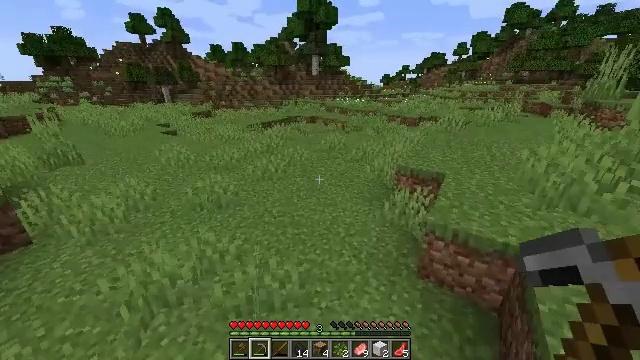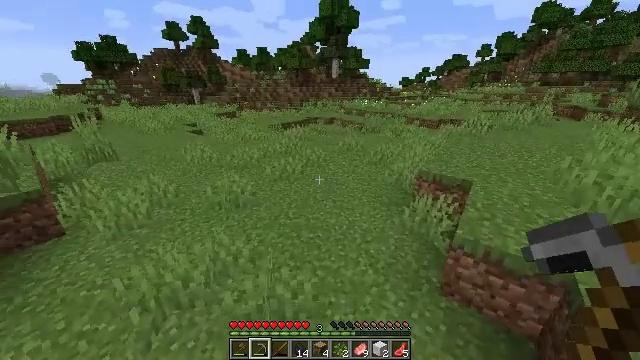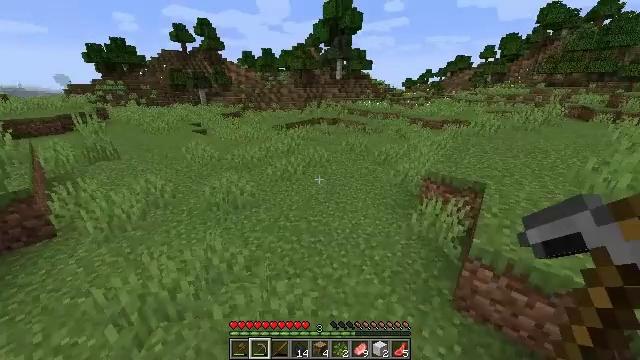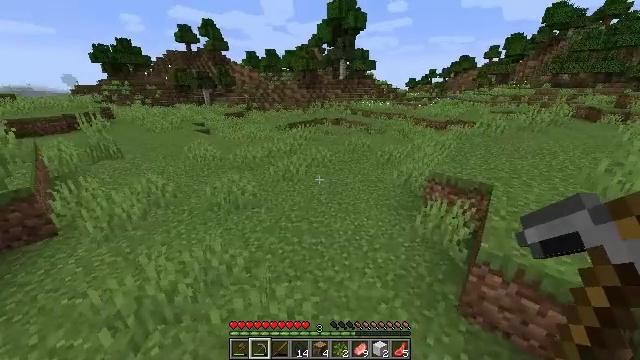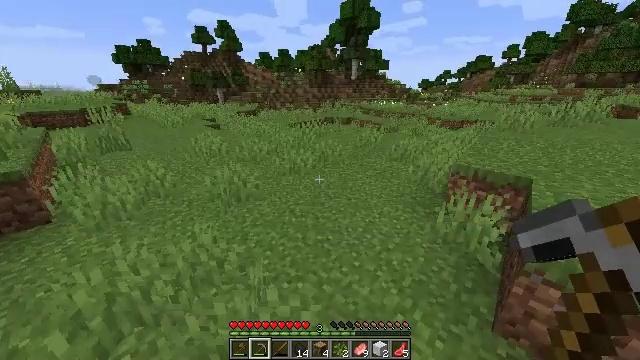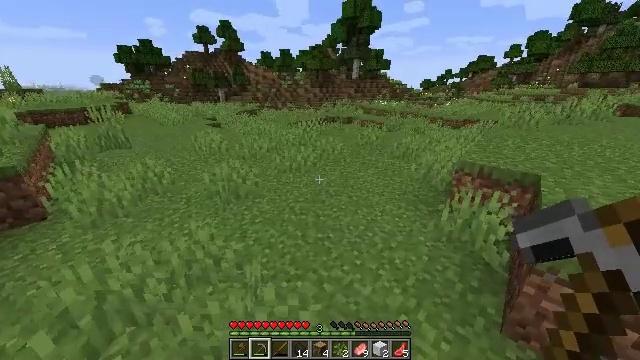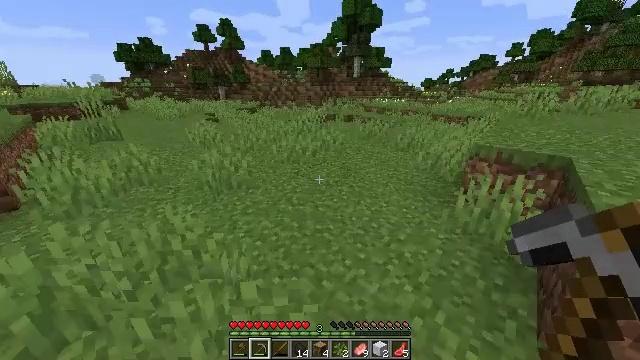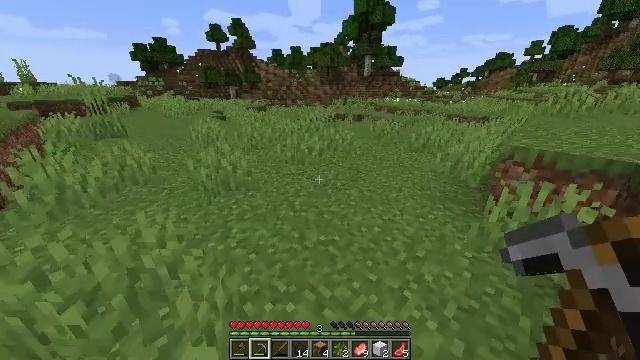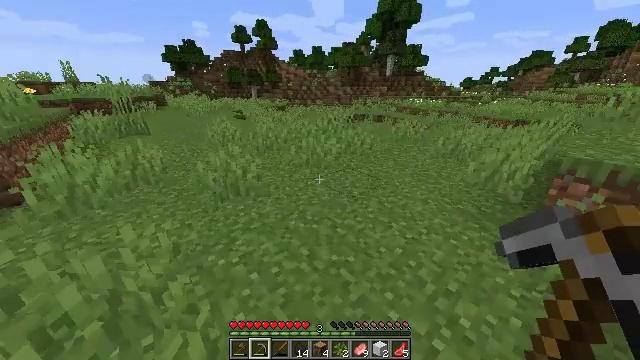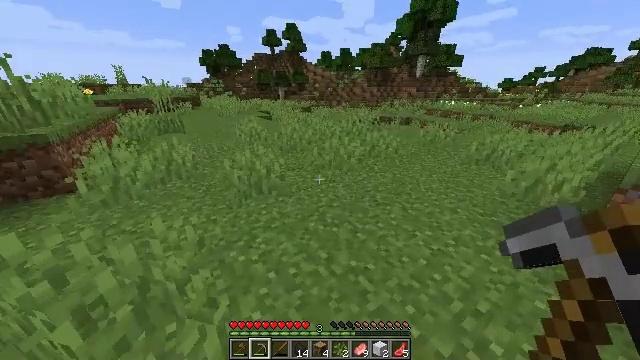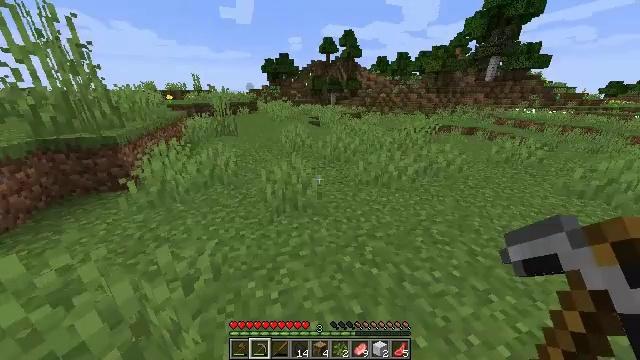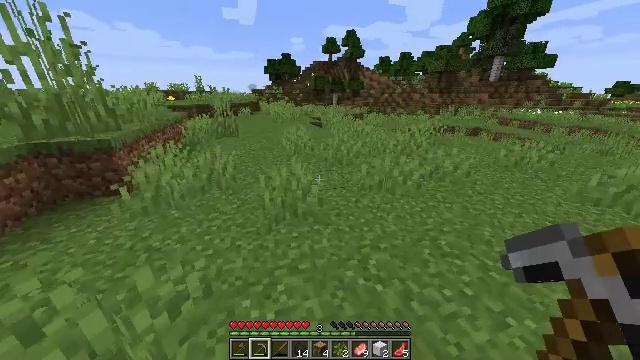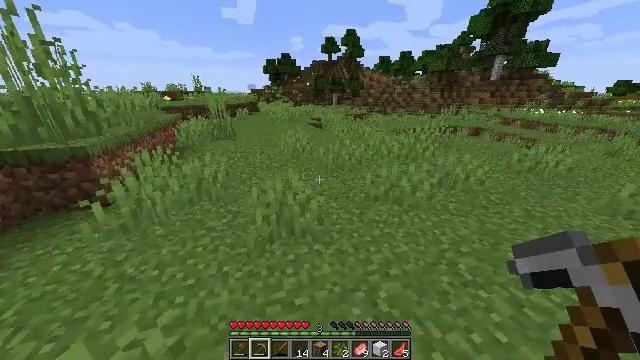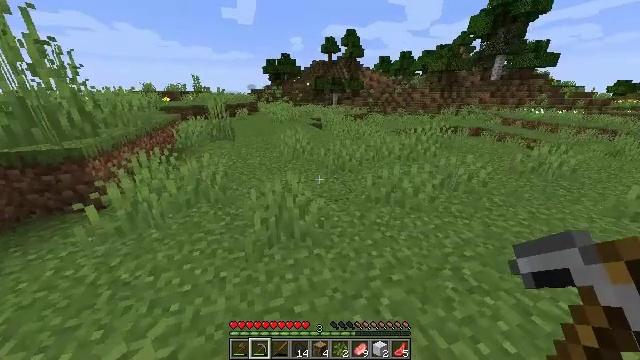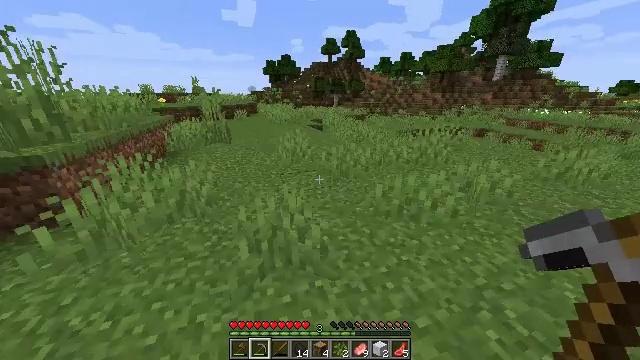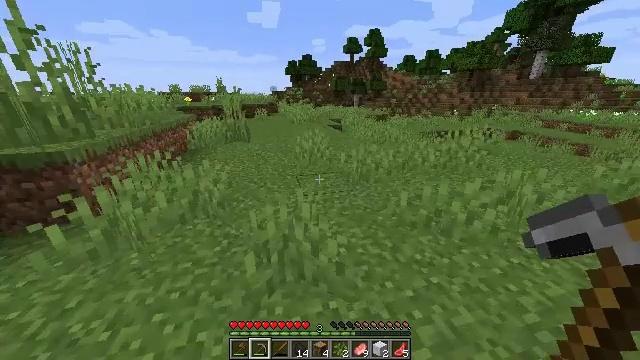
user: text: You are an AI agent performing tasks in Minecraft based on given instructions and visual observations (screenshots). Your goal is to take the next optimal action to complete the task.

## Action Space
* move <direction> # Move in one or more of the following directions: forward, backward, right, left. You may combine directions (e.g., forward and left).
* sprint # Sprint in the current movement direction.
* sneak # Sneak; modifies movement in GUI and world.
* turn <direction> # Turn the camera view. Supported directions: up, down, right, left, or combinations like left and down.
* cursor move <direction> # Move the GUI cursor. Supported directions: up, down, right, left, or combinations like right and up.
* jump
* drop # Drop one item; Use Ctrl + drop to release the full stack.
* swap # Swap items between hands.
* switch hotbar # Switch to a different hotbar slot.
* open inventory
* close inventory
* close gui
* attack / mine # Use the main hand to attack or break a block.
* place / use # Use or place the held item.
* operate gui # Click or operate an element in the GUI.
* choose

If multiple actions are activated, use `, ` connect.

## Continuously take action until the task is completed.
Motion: motion action
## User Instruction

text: Gather white tulip from the meadow.
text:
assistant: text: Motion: move forward, sprint, turn left
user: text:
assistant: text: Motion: move forward, sprint
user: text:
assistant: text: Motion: move forward, sprint
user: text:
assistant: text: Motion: move forward, sprint, turn left
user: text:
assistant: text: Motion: move forward, sprint
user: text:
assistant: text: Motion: move forward, sprint
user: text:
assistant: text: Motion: move forward, sprint, turn left
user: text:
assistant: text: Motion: move forward, sprint, turn left
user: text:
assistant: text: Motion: move forward, sprint, turn left
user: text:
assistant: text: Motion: move forward, sprint, turn left and up
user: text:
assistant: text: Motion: move forward, sprint
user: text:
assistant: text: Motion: move forward, sprint
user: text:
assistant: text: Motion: move forward, sprint
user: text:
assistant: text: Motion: move forward, sprint
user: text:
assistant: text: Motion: move forward, sprint, turn left
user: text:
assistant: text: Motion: move forward, sprint
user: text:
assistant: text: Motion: move forward, sprint
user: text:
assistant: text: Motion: move forward, sprint
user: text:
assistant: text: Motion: move forward, sprint
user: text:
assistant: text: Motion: move forward, sprint
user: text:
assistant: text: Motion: move forward, sprint
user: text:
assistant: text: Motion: move forward, sprint
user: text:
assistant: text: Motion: move forward, sprint
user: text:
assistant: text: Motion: move forward, sprint
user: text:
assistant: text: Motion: move forward, sprint
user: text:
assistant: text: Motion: move forward, sprint
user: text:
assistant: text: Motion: move forward, sprint
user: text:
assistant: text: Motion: move forward, sprint
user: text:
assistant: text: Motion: move forward, sprint, turn right and down
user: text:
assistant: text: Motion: move forward, sprint, turn right and down